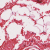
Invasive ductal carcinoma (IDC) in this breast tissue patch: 0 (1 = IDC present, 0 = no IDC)